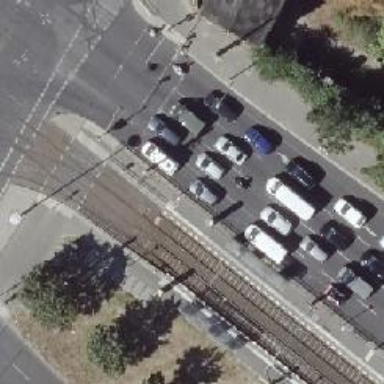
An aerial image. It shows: Tram stop position for public transport.